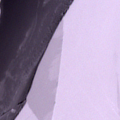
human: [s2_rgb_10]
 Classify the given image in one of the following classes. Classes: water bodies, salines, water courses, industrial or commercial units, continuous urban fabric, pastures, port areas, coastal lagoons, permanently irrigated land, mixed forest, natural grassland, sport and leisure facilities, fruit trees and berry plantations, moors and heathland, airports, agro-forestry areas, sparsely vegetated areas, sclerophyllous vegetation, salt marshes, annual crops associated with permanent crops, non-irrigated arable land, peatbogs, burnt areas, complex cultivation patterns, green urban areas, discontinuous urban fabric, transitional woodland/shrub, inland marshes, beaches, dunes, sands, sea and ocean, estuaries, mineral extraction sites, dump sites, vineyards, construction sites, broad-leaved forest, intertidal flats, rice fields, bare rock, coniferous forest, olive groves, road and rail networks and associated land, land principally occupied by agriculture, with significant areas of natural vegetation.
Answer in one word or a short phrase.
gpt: sea and ocean